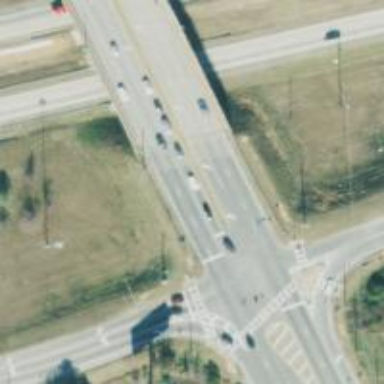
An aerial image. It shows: Secondary road on asphalt bridge.